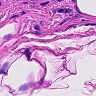
Metastatic tissue present: no